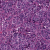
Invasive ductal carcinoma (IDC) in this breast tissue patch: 1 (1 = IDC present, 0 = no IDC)